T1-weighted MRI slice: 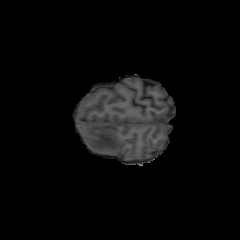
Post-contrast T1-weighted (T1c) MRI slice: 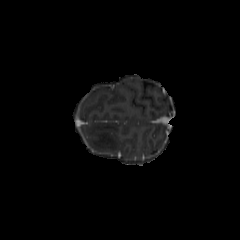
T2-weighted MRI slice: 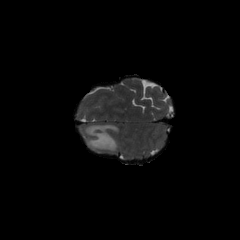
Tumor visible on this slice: yes